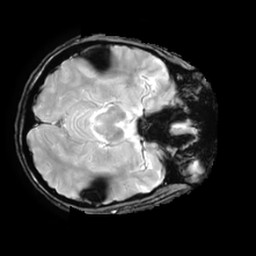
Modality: T2starw
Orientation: axial
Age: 33
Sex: female
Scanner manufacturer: ge
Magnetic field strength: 3 T
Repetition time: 0.65 s
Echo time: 0.02 s